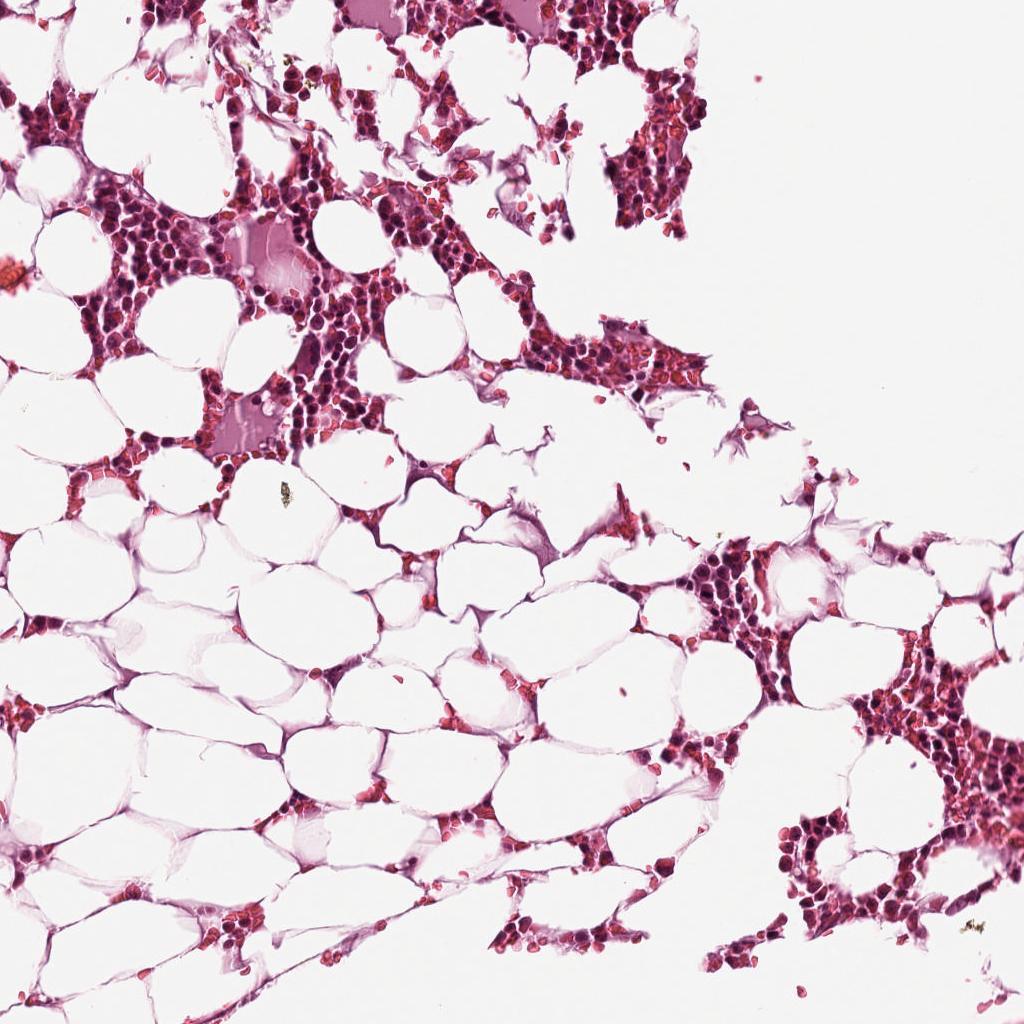
Label: Non-Tumor